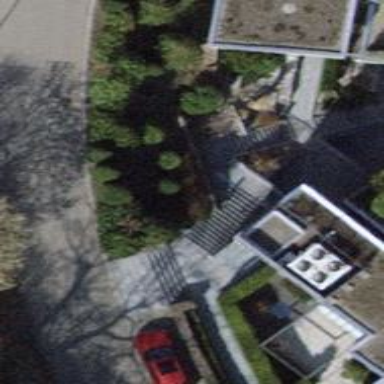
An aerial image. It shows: Set of steps on the road.